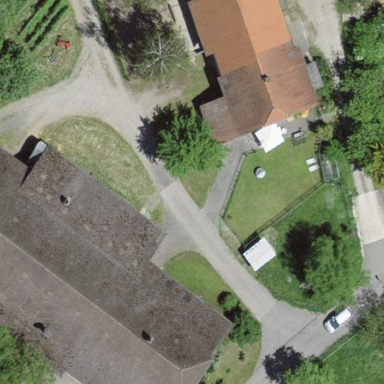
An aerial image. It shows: Farm building.